Interaction volume radius: 5 \u00c5
Interaction volume height: 10 \u00c5
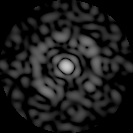
Disorder parameter: 0.8391